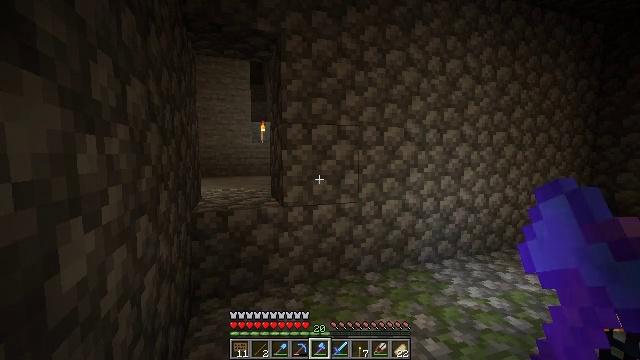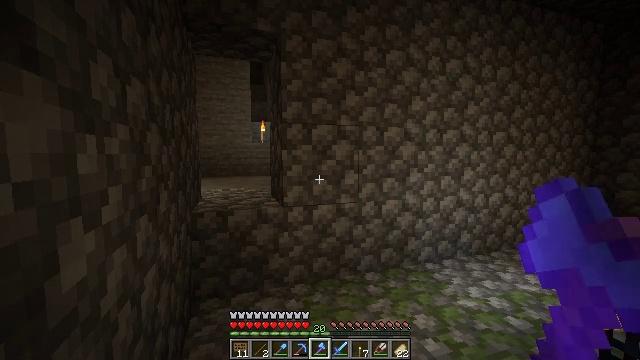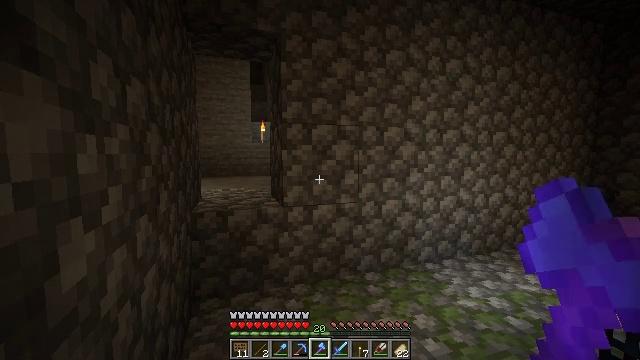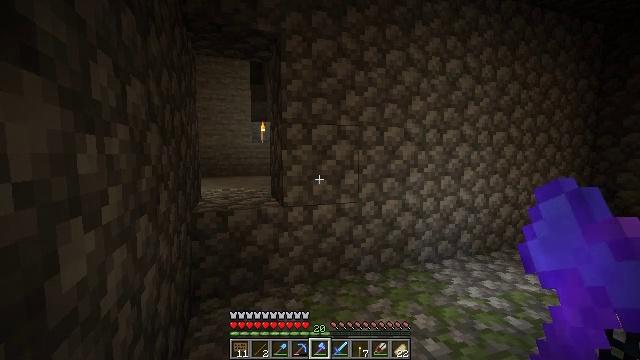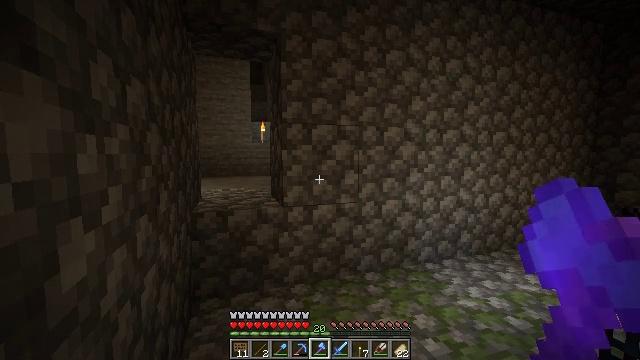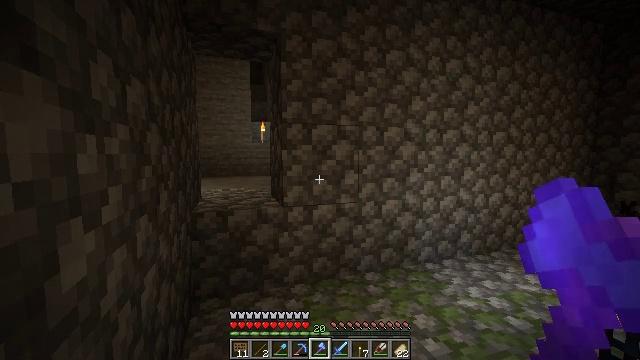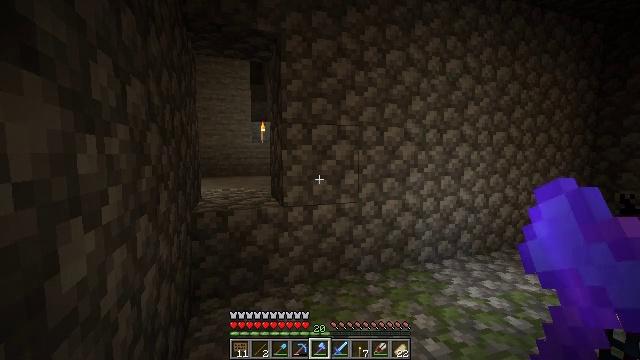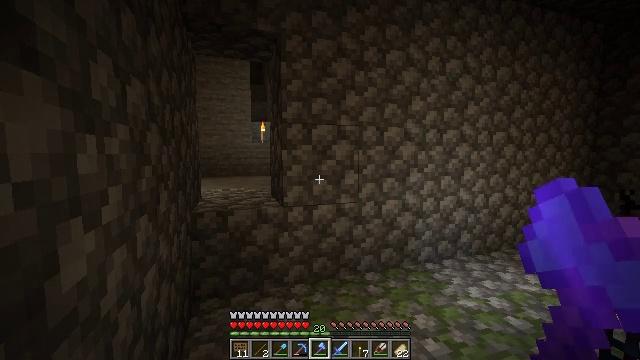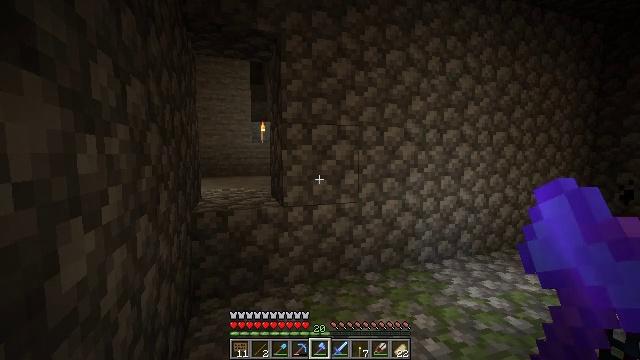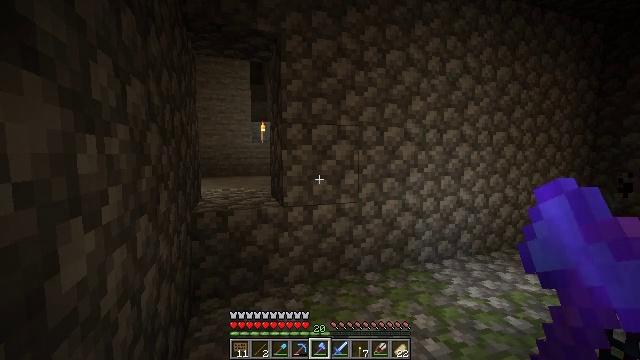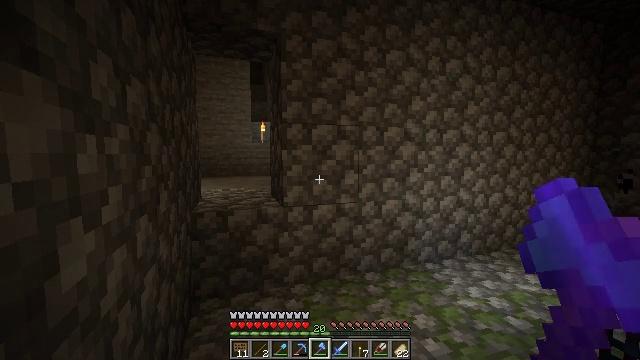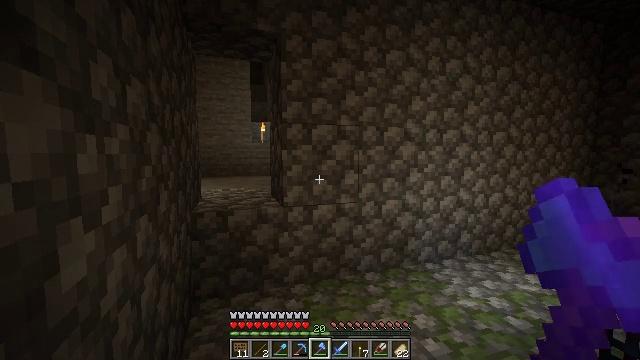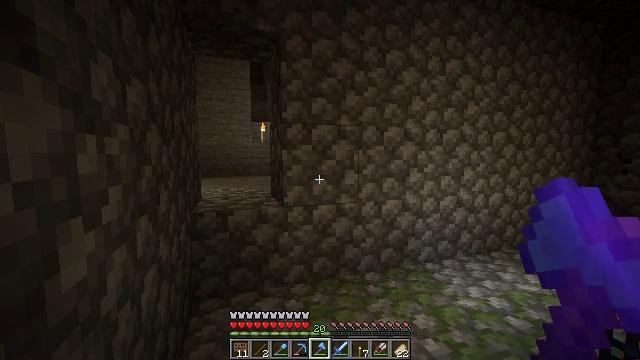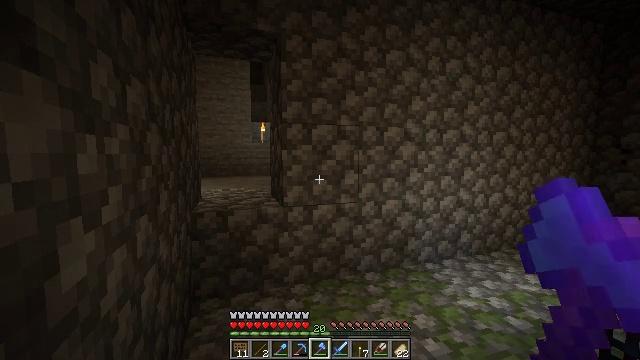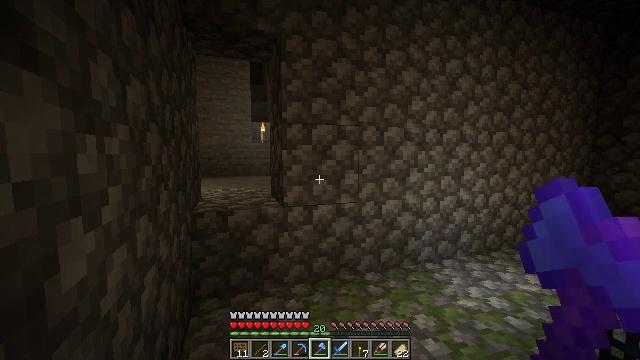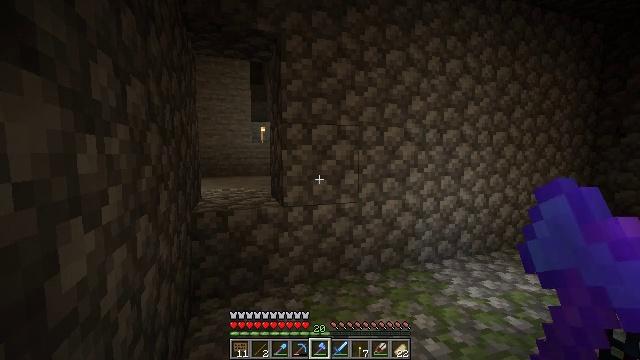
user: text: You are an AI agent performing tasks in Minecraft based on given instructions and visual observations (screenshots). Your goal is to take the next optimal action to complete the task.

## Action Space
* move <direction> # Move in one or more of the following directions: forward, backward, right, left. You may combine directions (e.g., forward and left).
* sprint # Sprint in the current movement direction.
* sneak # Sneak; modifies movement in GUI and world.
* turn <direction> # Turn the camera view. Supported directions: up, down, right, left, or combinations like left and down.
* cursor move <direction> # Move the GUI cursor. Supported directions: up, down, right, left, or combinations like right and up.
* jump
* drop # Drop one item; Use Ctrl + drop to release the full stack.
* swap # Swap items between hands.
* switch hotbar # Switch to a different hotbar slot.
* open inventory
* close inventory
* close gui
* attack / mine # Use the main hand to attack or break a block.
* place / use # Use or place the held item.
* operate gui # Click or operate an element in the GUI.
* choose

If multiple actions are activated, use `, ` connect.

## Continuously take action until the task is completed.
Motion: motion action
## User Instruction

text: Attack the torch to pick it up.
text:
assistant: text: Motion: no_op
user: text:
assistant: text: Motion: no_op
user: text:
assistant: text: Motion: no_op
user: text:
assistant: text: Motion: no_op
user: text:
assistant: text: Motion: no_op
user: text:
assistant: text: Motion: no_op
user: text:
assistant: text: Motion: no_op
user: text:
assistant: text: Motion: no_op
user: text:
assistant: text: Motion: no_op
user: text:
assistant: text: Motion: no_op
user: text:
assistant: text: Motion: no_op
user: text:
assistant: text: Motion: no_op
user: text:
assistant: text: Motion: no_op
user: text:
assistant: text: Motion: no_op
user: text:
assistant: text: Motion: no_op
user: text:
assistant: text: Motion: no_op
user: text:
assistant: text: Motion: no_op
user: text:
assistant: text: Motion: no_op
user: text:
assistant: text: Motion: no_op
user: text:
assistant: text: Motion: no_op
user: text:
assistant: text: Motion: no_op
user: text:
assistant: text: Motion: no_op
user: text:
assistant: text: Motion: no_op
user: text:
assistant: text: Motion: no_op
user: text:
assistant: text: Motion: no_op
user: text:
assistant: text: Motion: no_op
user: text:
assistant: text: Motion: no_op
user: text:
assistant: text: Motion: no_op
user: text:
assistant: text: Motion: no_op
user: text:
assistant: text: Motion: no_op